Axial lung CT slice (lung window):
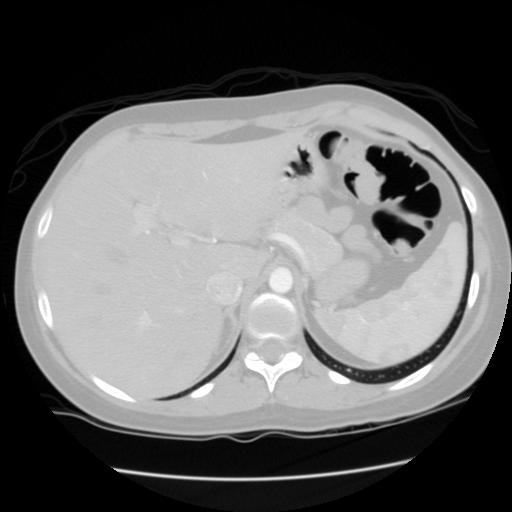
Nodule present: no